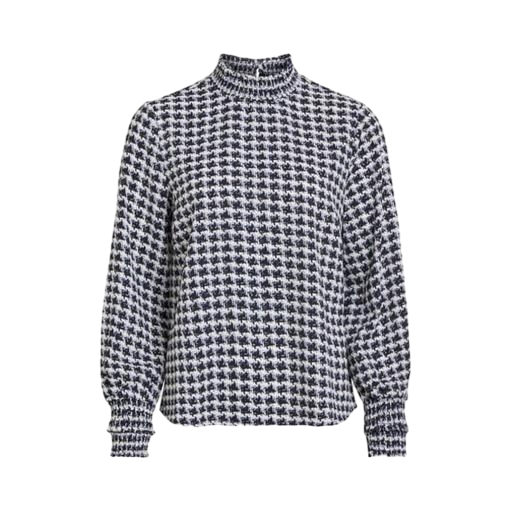
high-neck blouse, black petite printed mock-neck top only macy, high-neck top, white background